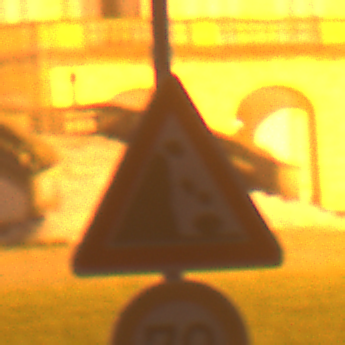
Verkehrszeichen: SteinschlagLinks
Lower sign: Geschwindigkeit70
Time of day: Night
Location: Outdoor (Suburban)
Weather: PartlyCloudy
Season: NotSpecified
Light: Artificial